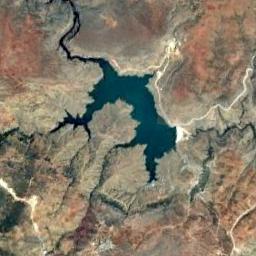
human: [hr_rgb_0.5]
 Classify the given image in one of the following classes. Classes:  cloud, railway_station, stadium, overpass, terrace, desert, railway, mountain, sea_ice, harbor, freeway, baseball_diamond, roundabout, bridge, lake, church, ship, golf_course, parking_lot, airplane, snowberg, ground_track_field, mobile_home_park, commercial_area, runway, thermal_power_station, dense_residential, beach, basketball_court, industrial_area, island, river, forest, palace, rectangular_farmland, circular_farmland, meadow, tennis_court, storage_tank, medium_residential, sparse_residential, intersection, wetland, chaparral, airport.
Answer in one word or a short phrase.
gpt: lake